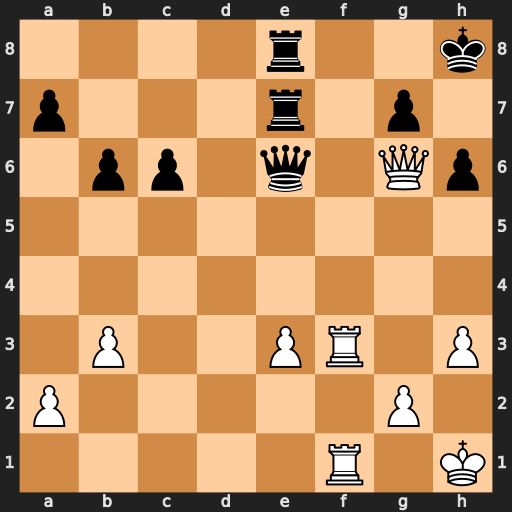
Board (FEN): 4r2k/p3r1p1/1pp1q1Qp/8/8/1P2PR1P/P5P1/5R1K
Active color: w
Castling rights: -
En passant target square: -
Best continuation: Rf8+ Qg8 Rxg8+